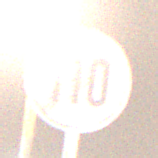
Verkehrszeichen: EndeGeschwindigkeit110
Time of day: Night
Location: Outdoor (Urban)
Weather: PartlyCloudy
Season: NotSpecified
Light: Artificial